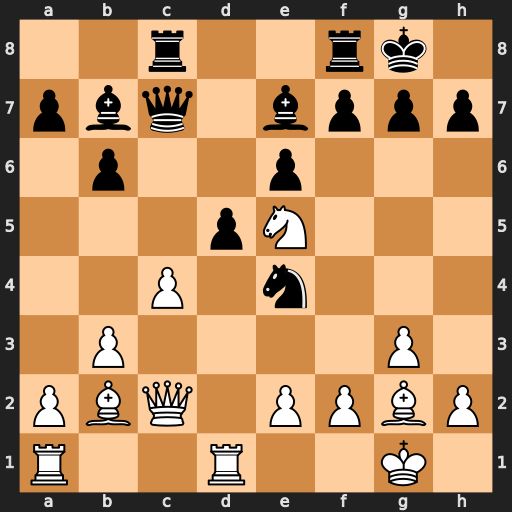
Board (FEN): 2r2rk1/pbq1bppp/1p2p3/3pN3/2P1n3/1P4P1/PBQ1PPBP/R2R2K1
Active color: w
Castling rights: -
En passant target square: -
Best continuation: Bxe4 dxe4 Rd7 Qxd7 Nxd7